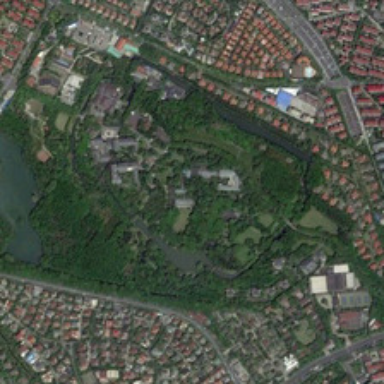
Many crowded small buildings are around a park with many green trees and several ponds .